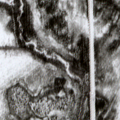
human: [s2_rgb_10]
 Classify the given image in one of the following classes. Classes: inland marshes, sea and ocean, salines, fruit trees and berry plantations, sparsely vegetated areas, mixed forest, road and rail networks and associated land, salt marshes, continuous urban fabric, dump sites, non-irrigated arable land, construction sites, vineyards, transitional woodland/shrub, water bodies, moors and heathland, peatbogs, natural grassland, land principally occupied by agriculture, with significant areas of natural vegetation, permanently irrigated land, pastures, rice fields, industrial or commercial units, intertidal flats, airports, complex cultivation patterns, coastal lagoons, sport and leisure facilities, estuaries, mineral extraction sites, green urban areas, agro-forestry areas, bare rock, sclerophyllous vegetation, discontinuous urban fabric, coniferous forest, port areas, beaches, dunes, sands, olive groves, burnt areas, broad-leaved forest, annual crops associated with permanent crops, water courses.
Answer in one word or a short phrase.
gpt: broad-leaved forest, coniferous forest, mixed forest, transitional woodland/shrub, peatbogs